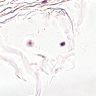
Metastatic tissue present: no